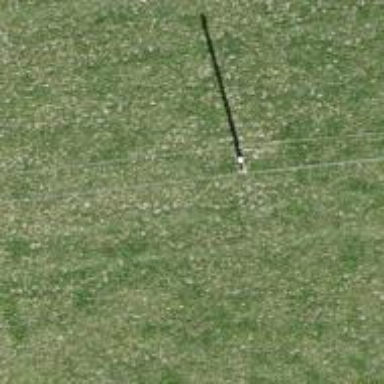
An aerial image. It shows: Power pole.